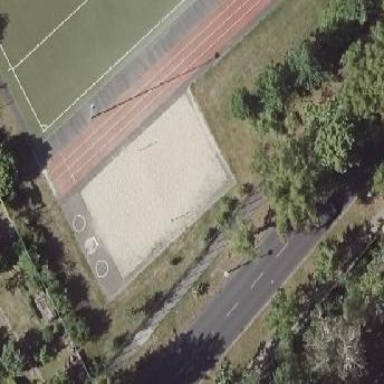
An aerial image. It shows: Sandy volleyball pitch for leisure and sports.